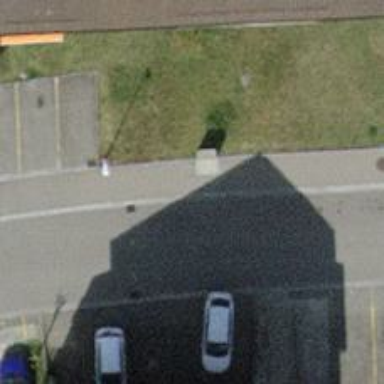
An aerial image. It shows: Street cabinet.